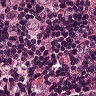
Metastatic tissue present: yes